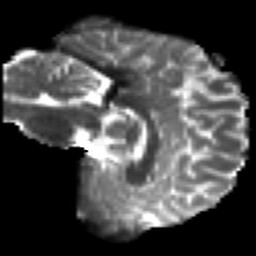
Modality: T2w
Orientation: sagittal
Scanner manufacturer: siemens
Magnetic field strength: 3 T
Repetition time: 7.8 s
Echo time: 0.09 s